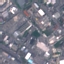
Label: Industrial